Question:
It seems that it is not able to locate math library.
While compiling this program gives an error:
'''
undefined reference to'pow'
'''
I am completely clueless about this.
'''
#include <stdio.h>
#include <math.h>
int main() {
int number1, temp, number2 = 0, x, count = 0;
printf ("Enter number: ");
scanf("%d", &number1);
x = number1;
while (number1 > 0)
{
temp = number1 % 10;
number2 = (number2 + temp)*pow(10, count++);
number1 = number1/10;
}
printf("The original number order was: %d
", x);
printf("
");
printf("The reverse number order is: %d
", number2);
return 0;
}
'''
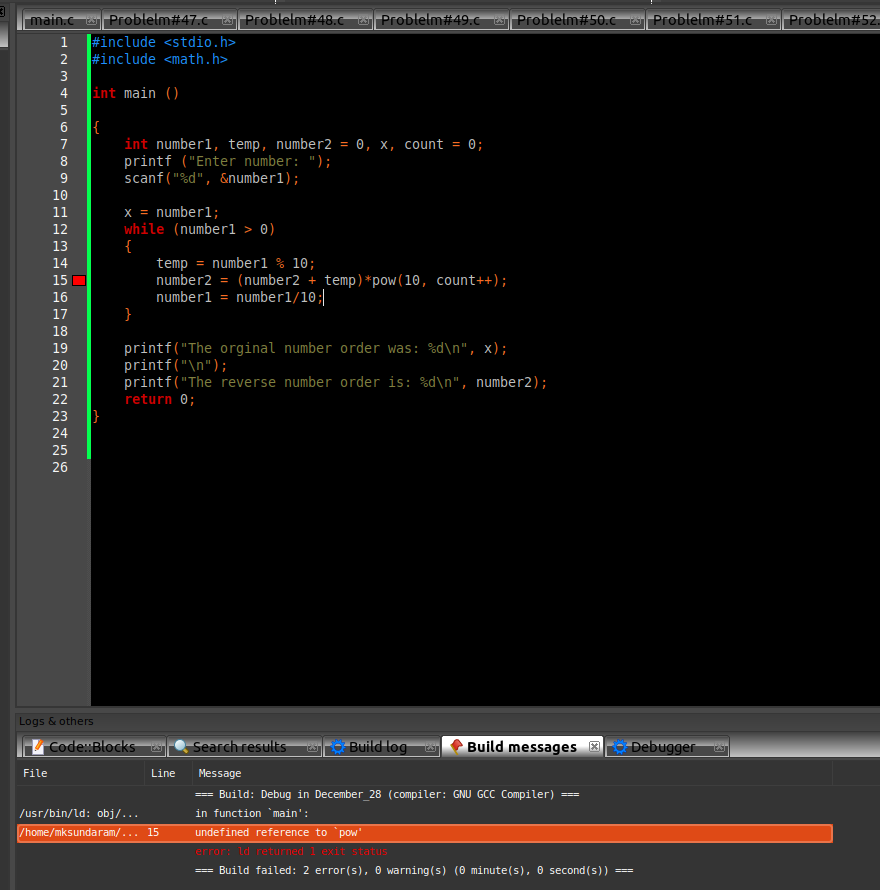
Answer: You need to link math library while compiling your program like this:
'''
gcc test.c -lm
'''
<URL> is a good explanation why is it necessary for <math.h>.